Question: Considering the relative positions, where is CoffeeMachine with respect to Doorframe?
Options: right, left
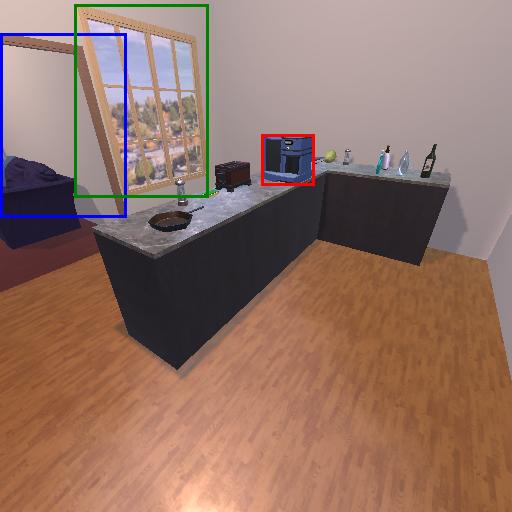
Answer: right